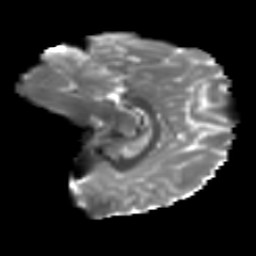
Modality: T2w
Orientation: sagittal
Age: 12
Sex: male
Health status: ill
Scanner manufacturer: ge
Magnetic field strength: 3 T
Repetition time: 6.752 s
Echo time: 0.079 s